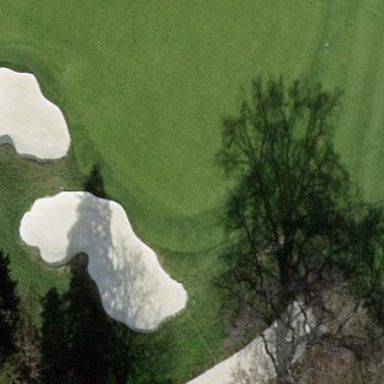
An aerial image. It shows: Sand bunker on golf course.